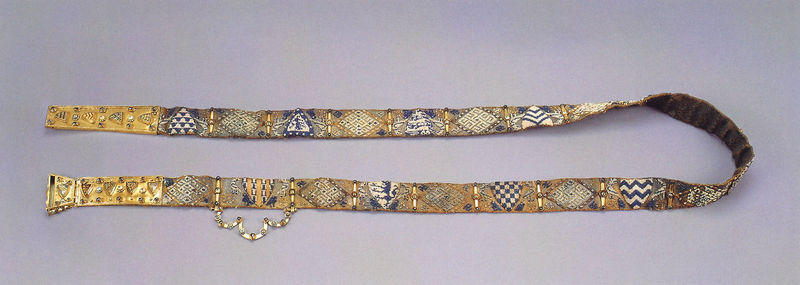
Titel: Gürtel von Fernando de la Cerda
Institution: Burgos, Kloster von Santa María la Real de Huelgas
Schlagwörter: blau, weiß, gelb, schmuck, gürtel, mode, muster, ornament, alt, band, bild, bestickt, gold, stickerei, stoff, edelsteine, dekoration, glanz, verzierung, metall, foto, karos, schnalle, glitzer, deko, wappen, raute, rauten, zickzack, anhänger, löwe, gurt, teuer, drache, schließe, lasche